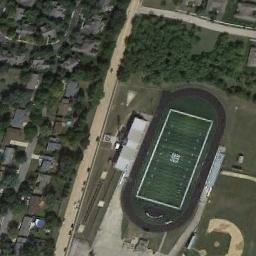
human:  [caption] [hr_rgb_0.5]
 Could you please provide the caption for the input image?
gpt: The ground track field with a gridiron is next to lots of houses arranged neatly and a grove of trees beside .

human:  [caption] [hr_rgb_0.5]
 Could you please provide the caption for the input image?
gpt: There is a unique style of track and field .

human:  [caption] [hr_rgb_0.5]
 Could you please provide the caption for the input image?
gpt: The track and field is built on the lawn, A road away from the residential area, And there is a lot of vegetation around it .

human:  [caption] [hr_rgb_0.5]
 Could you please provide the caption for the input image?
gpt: There are many buildings next to the ground track field .

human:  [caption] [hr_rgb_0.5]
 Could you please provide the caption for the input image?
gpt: There are many buildings beside the ground track field with a black track .